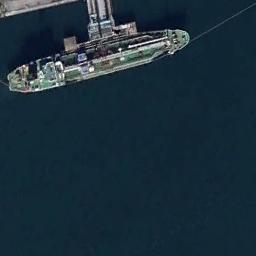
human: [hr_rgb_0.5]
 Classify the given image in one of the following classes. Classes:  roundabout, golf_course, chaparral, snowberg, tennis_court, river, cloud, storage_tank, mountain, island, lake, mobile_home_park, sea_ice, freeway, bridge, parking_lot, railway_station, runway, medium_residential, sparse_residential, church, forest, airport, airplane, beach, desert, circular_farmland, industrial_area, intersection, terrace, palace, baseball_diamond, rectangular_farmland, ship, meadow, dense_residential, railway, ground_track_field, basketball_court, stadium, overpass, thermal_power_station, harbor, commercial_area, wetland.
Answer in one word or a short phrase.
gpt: ship